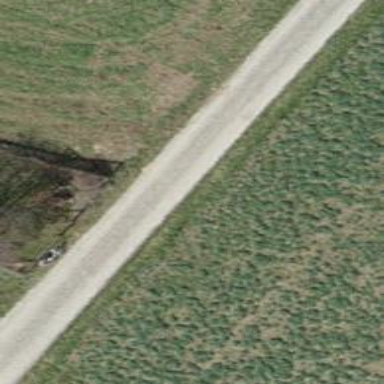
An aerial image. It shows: Track with grade 2 gravel surface.